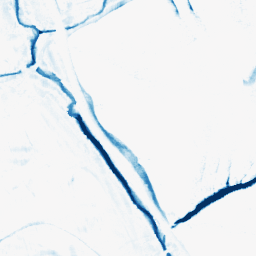
Category: morphological
Decomposition family: morphological_square
Decomposition parameters: operation: closing
size: 10
Upsampling method: bicubic
Upsampling parameters: scale: 2
Upsampling scale: 2